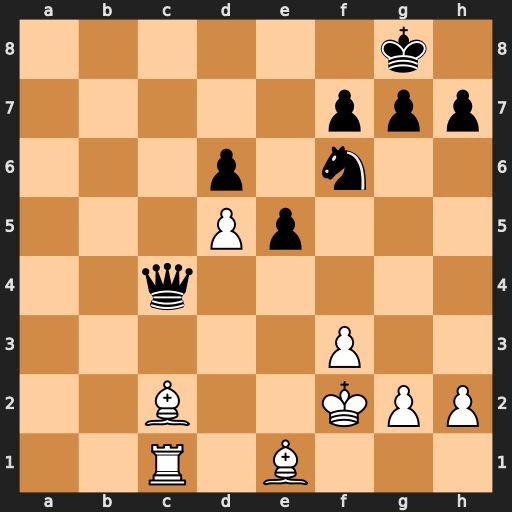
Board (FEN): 6k1/5ppp/3p1n2/3Pp3/2q5/5P2/2B2KPP/2R1B3
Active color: w
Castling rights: -
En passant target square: -
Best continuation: Bxh7+ Kxh7 Rxc4